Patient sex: M
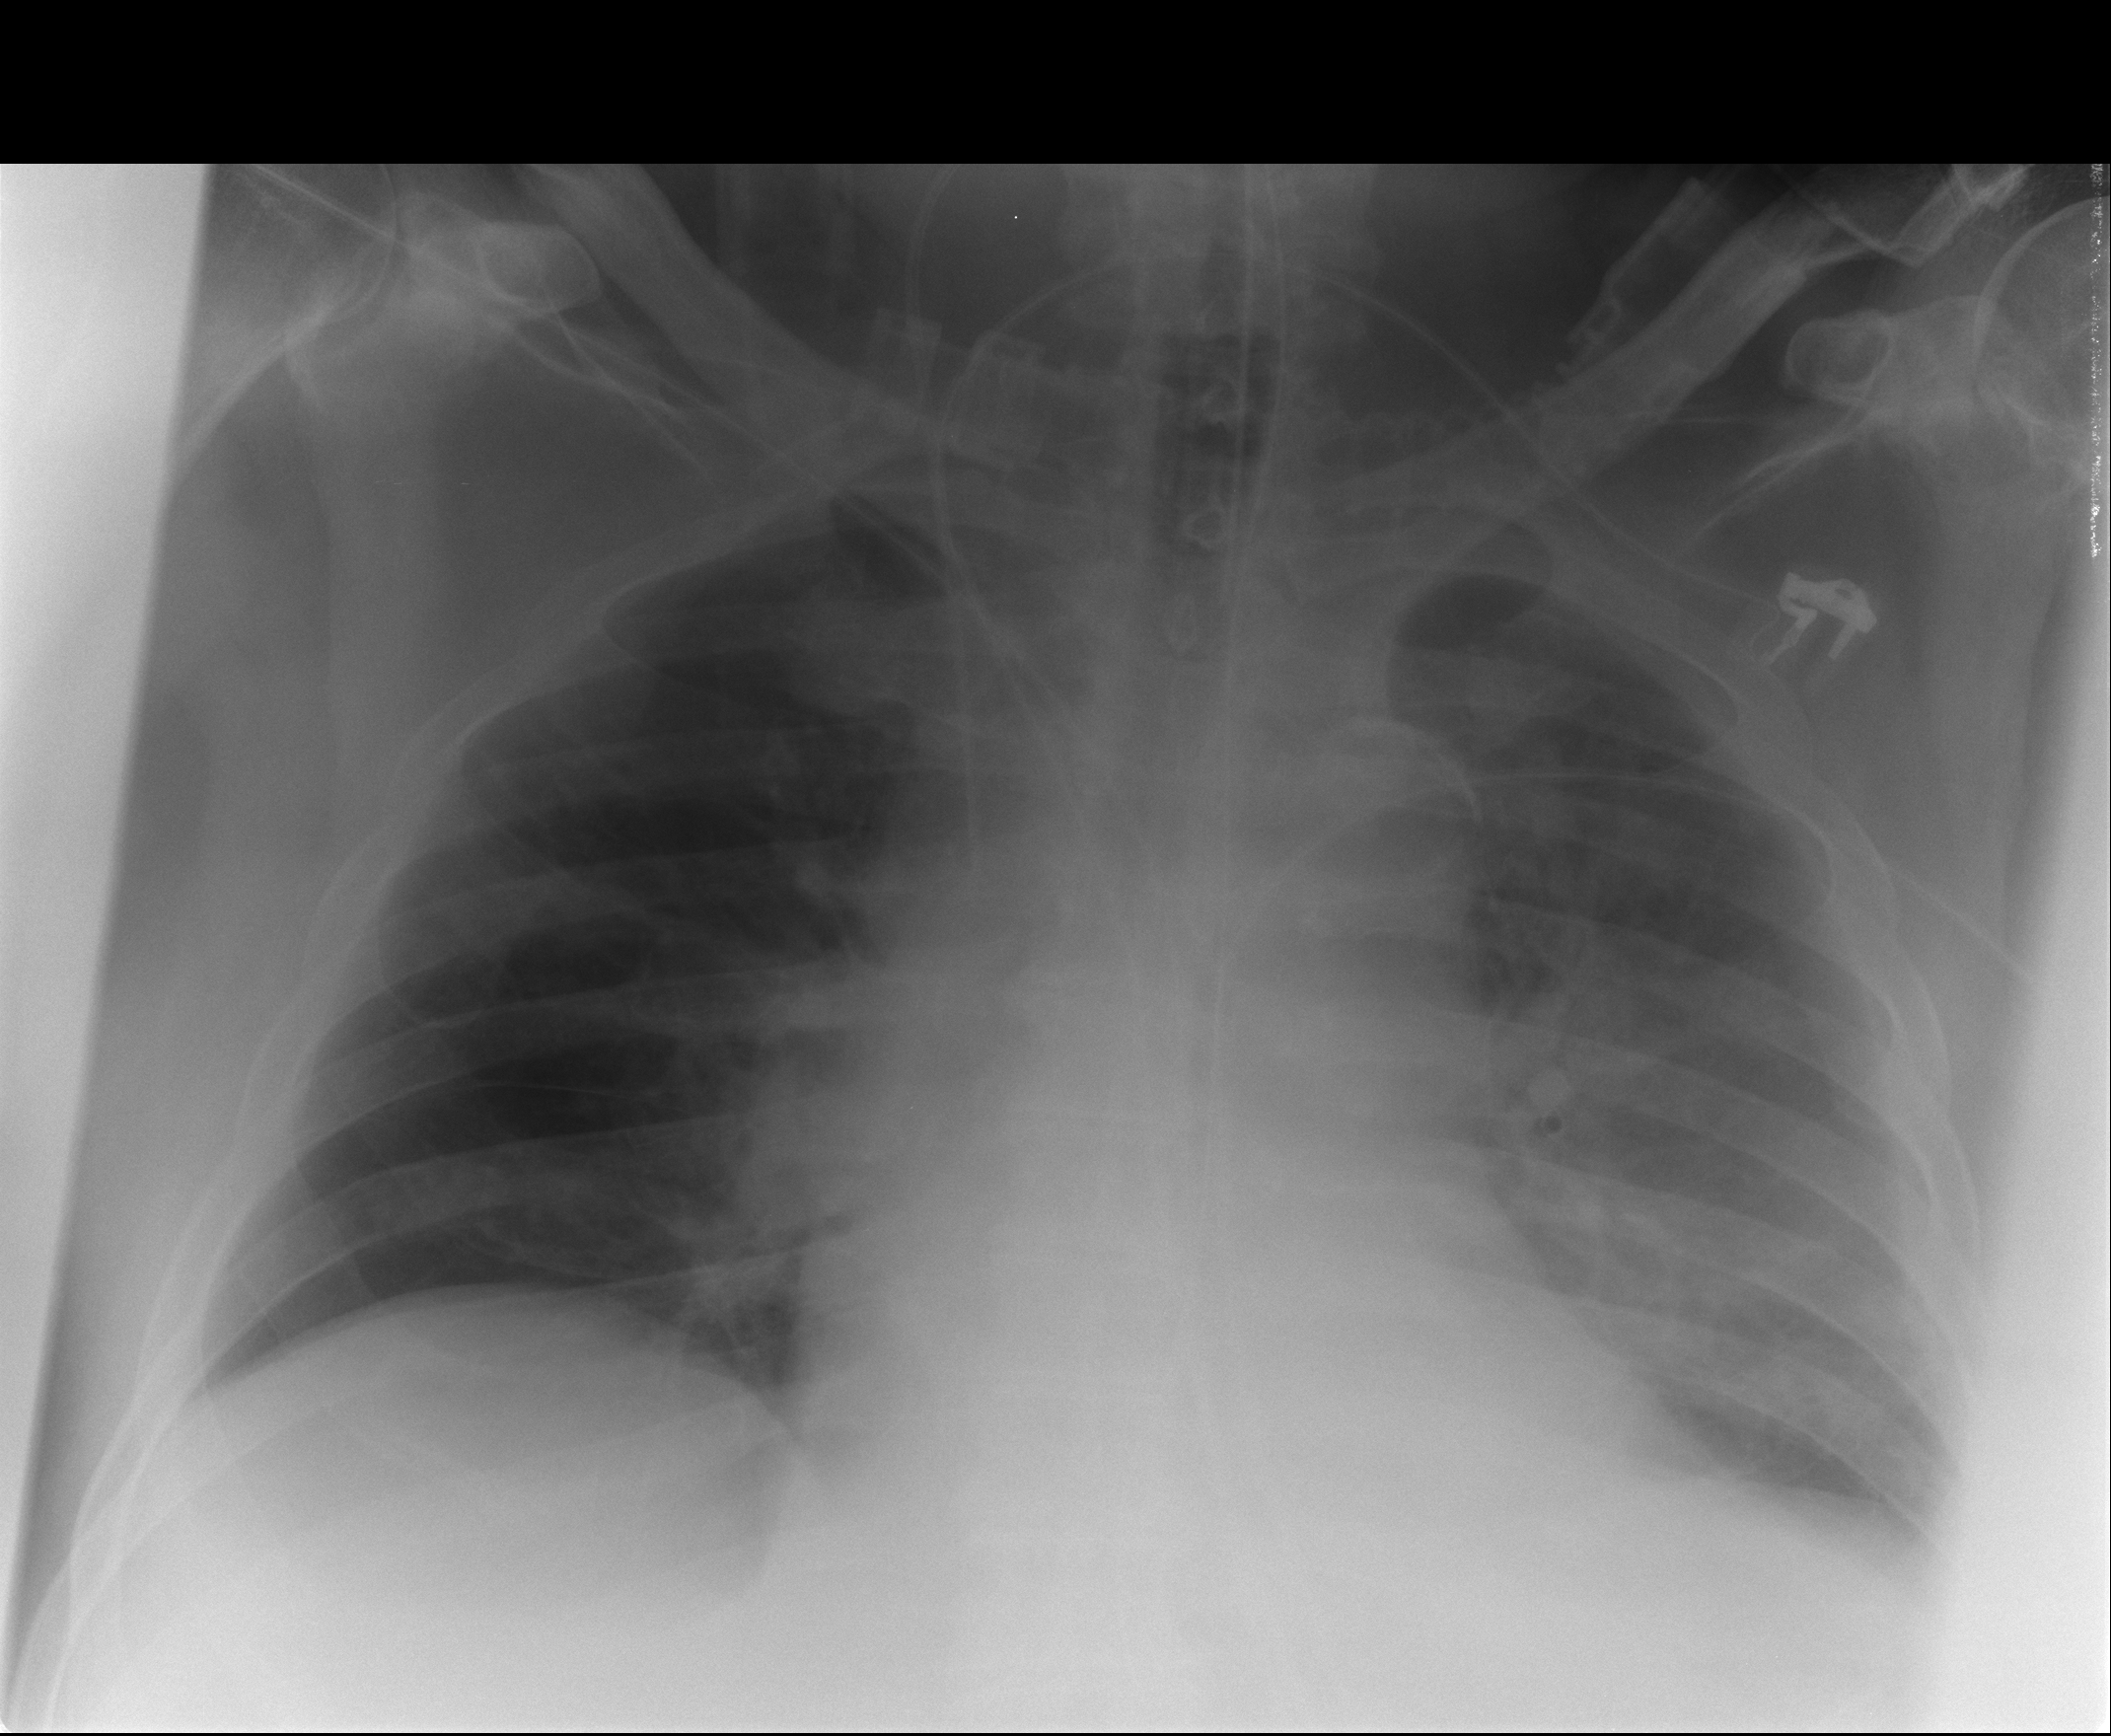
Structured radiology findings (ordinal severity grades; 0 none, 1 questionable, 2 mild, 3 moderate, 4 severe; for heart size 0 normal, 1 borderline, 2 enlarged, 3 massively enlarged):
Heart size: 0
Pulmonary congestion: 2
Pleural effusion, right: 0
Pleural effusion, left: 2
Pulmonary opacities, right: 0
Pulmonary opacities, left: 0
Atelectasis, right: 0
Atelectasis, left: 0